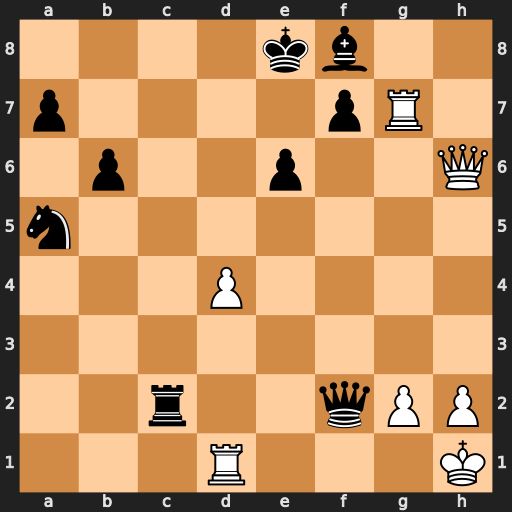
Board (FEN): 4kb2/p4pR1/1p2p2Q/n7/3P4/8/2r2qPP/3R3K
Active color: w
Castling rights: -
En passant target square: -
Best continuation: Rg8 Qxg2+ Rxg2 Bxh6 Rxc2